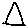
Label: triangle